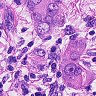
Metastatic tissue present: yes